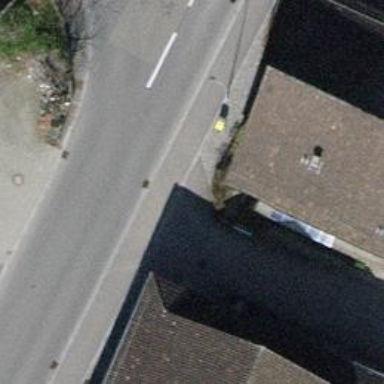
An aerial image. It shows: Post box is visible.